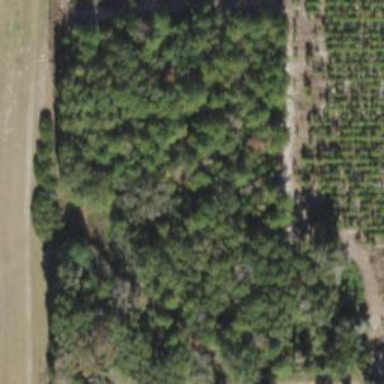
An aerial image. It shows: Mixed woodland with various types of leaves.